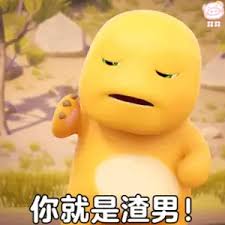
Label: nailong